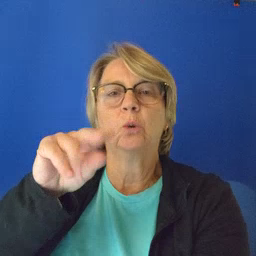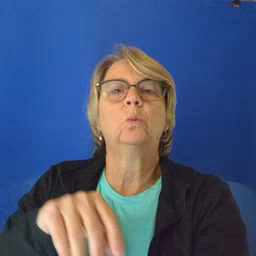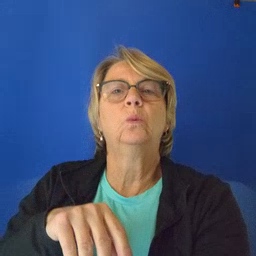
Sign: into